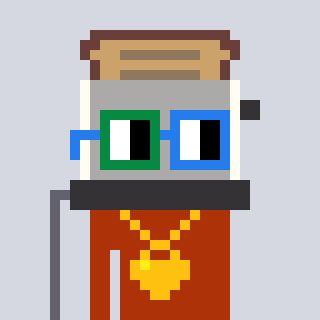
a pixel art character with square green and blue glasses, a toaster-shaped head and a hotbrown-colored body on a cool background